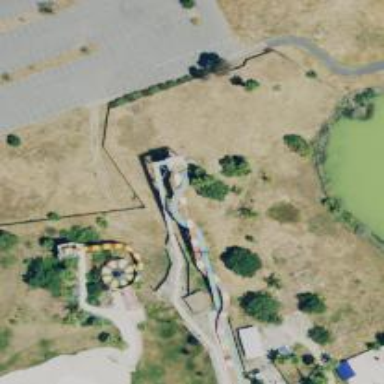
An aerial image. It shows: Water slide attraction.